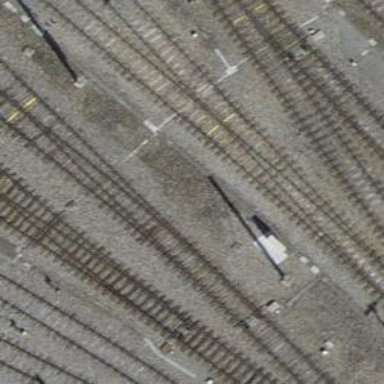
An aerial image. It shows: Railway switch.